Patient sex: F
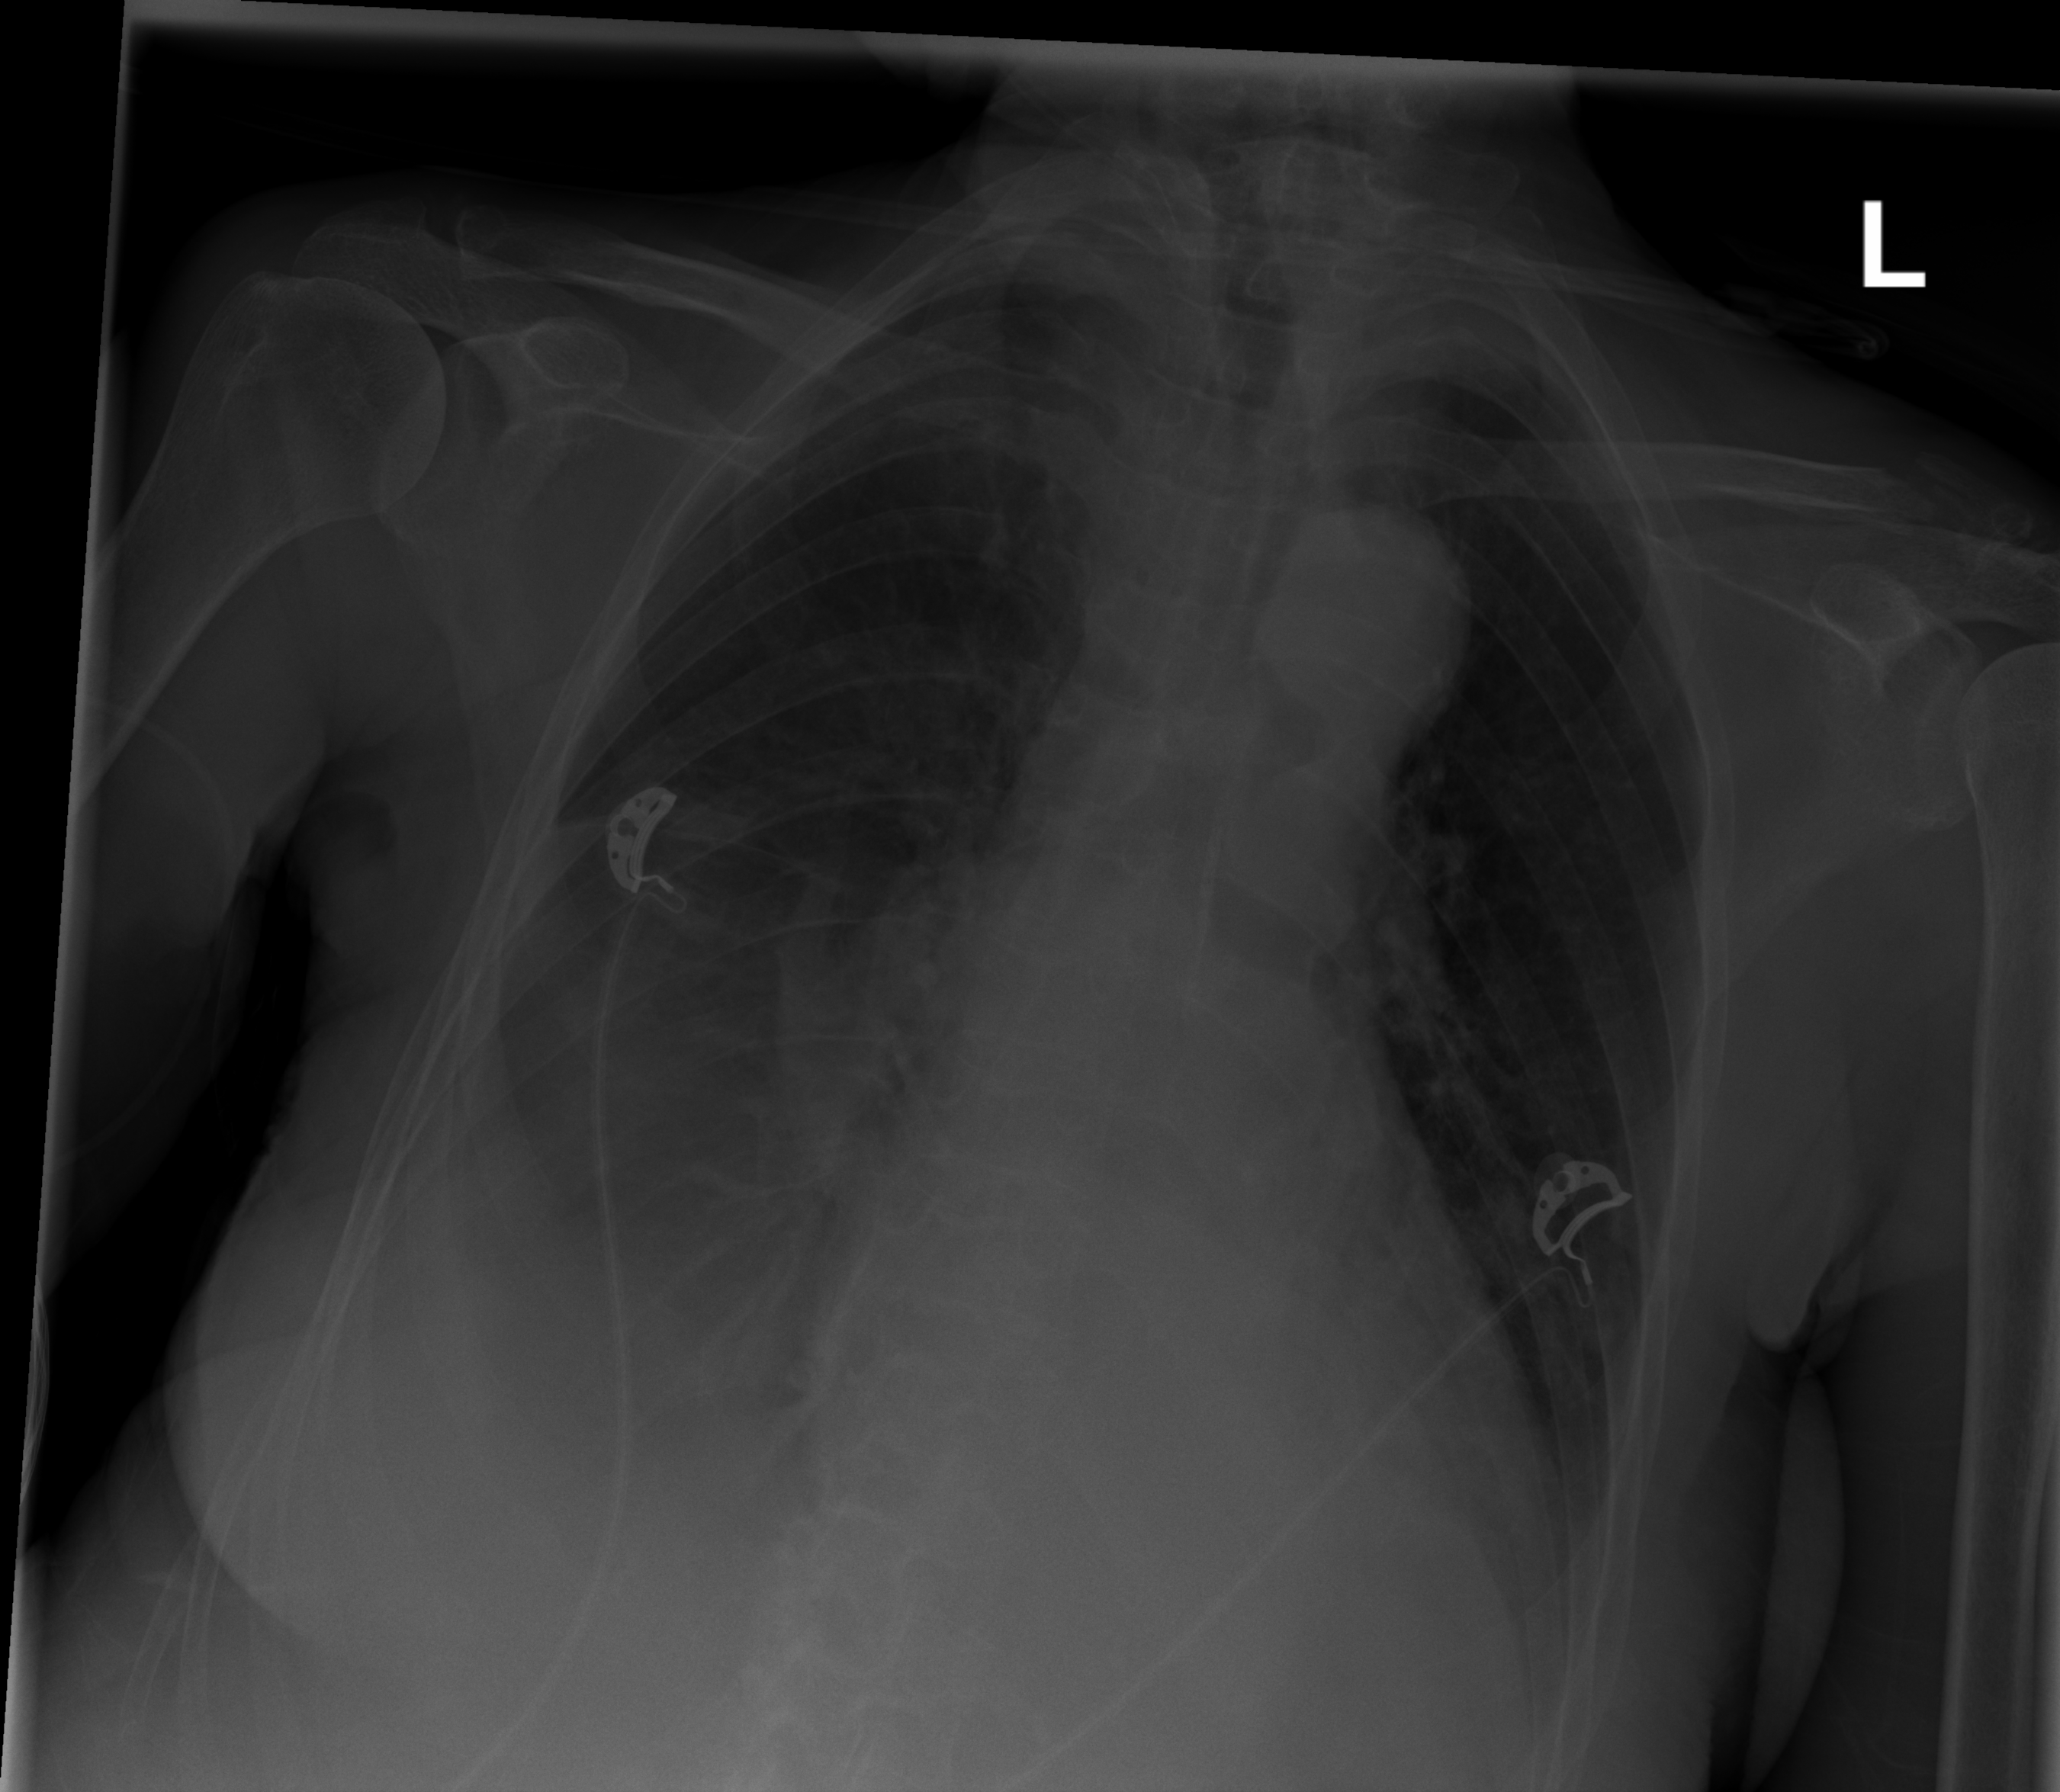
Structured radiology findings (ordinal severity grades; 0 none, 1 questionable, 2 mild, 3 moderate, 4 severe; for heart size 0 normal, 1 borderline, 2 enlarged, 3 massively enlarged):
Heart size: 1
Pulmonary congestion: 0
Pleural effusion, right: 3
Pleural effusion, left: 2
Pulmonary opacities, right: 0
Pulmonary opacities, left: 1
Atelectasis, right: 2
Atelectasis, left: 2